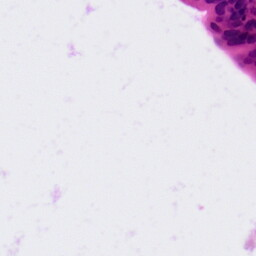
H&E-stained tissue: Colon